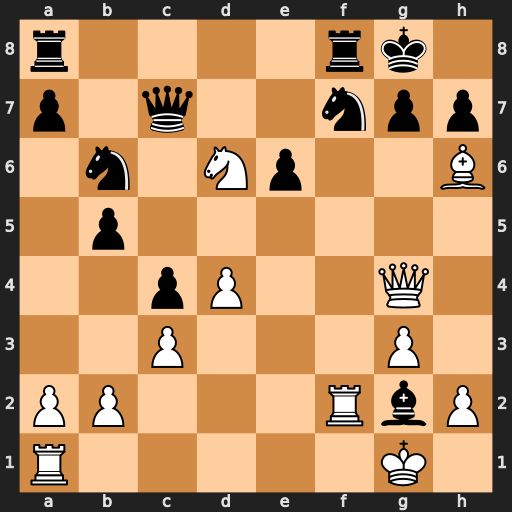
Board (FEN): r4rk1/p1q2npp/1n1Np2B/1p6/2pP2Q1/2P3P1/PP3RbP/R5K1
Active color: w
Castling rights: -
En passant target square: -
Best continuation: Qxg7#